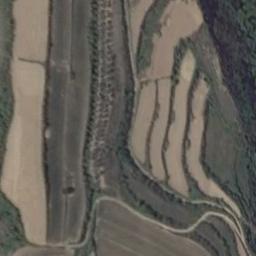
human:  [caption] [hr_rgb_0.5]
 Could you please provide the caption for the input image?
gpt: The bare and green terrace is next to some trees .

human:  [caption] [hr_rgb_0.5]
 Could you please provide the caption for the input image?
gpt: There is a winding path between the terraces .

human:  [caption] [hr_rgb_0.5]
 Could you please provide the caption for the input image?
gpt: There is a winding narrow road next to a large brown and green mixed terraces .

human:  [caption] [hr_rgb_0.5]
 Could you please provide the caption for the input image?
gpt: Numerous green plants are on the terrace .

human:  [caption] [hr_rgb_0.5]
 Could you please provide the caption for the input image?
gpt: There are some yellow terraces beside a dirt path .